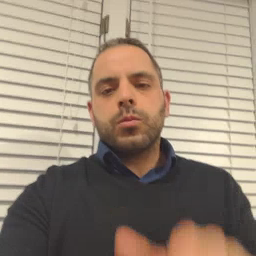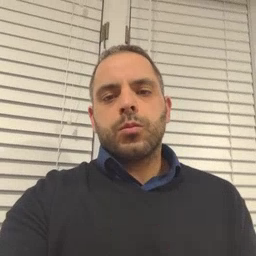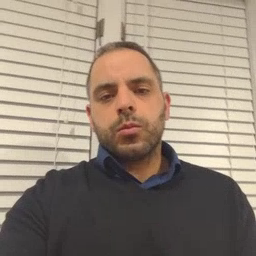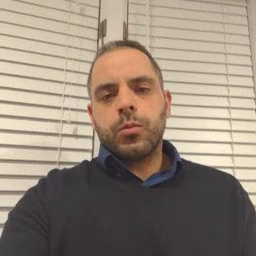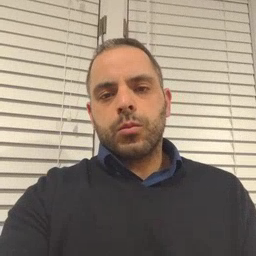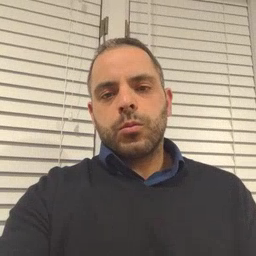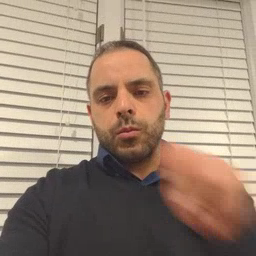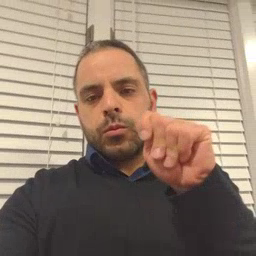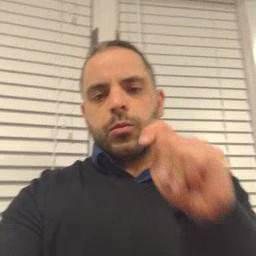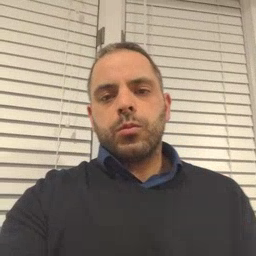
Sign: potty